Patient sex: F
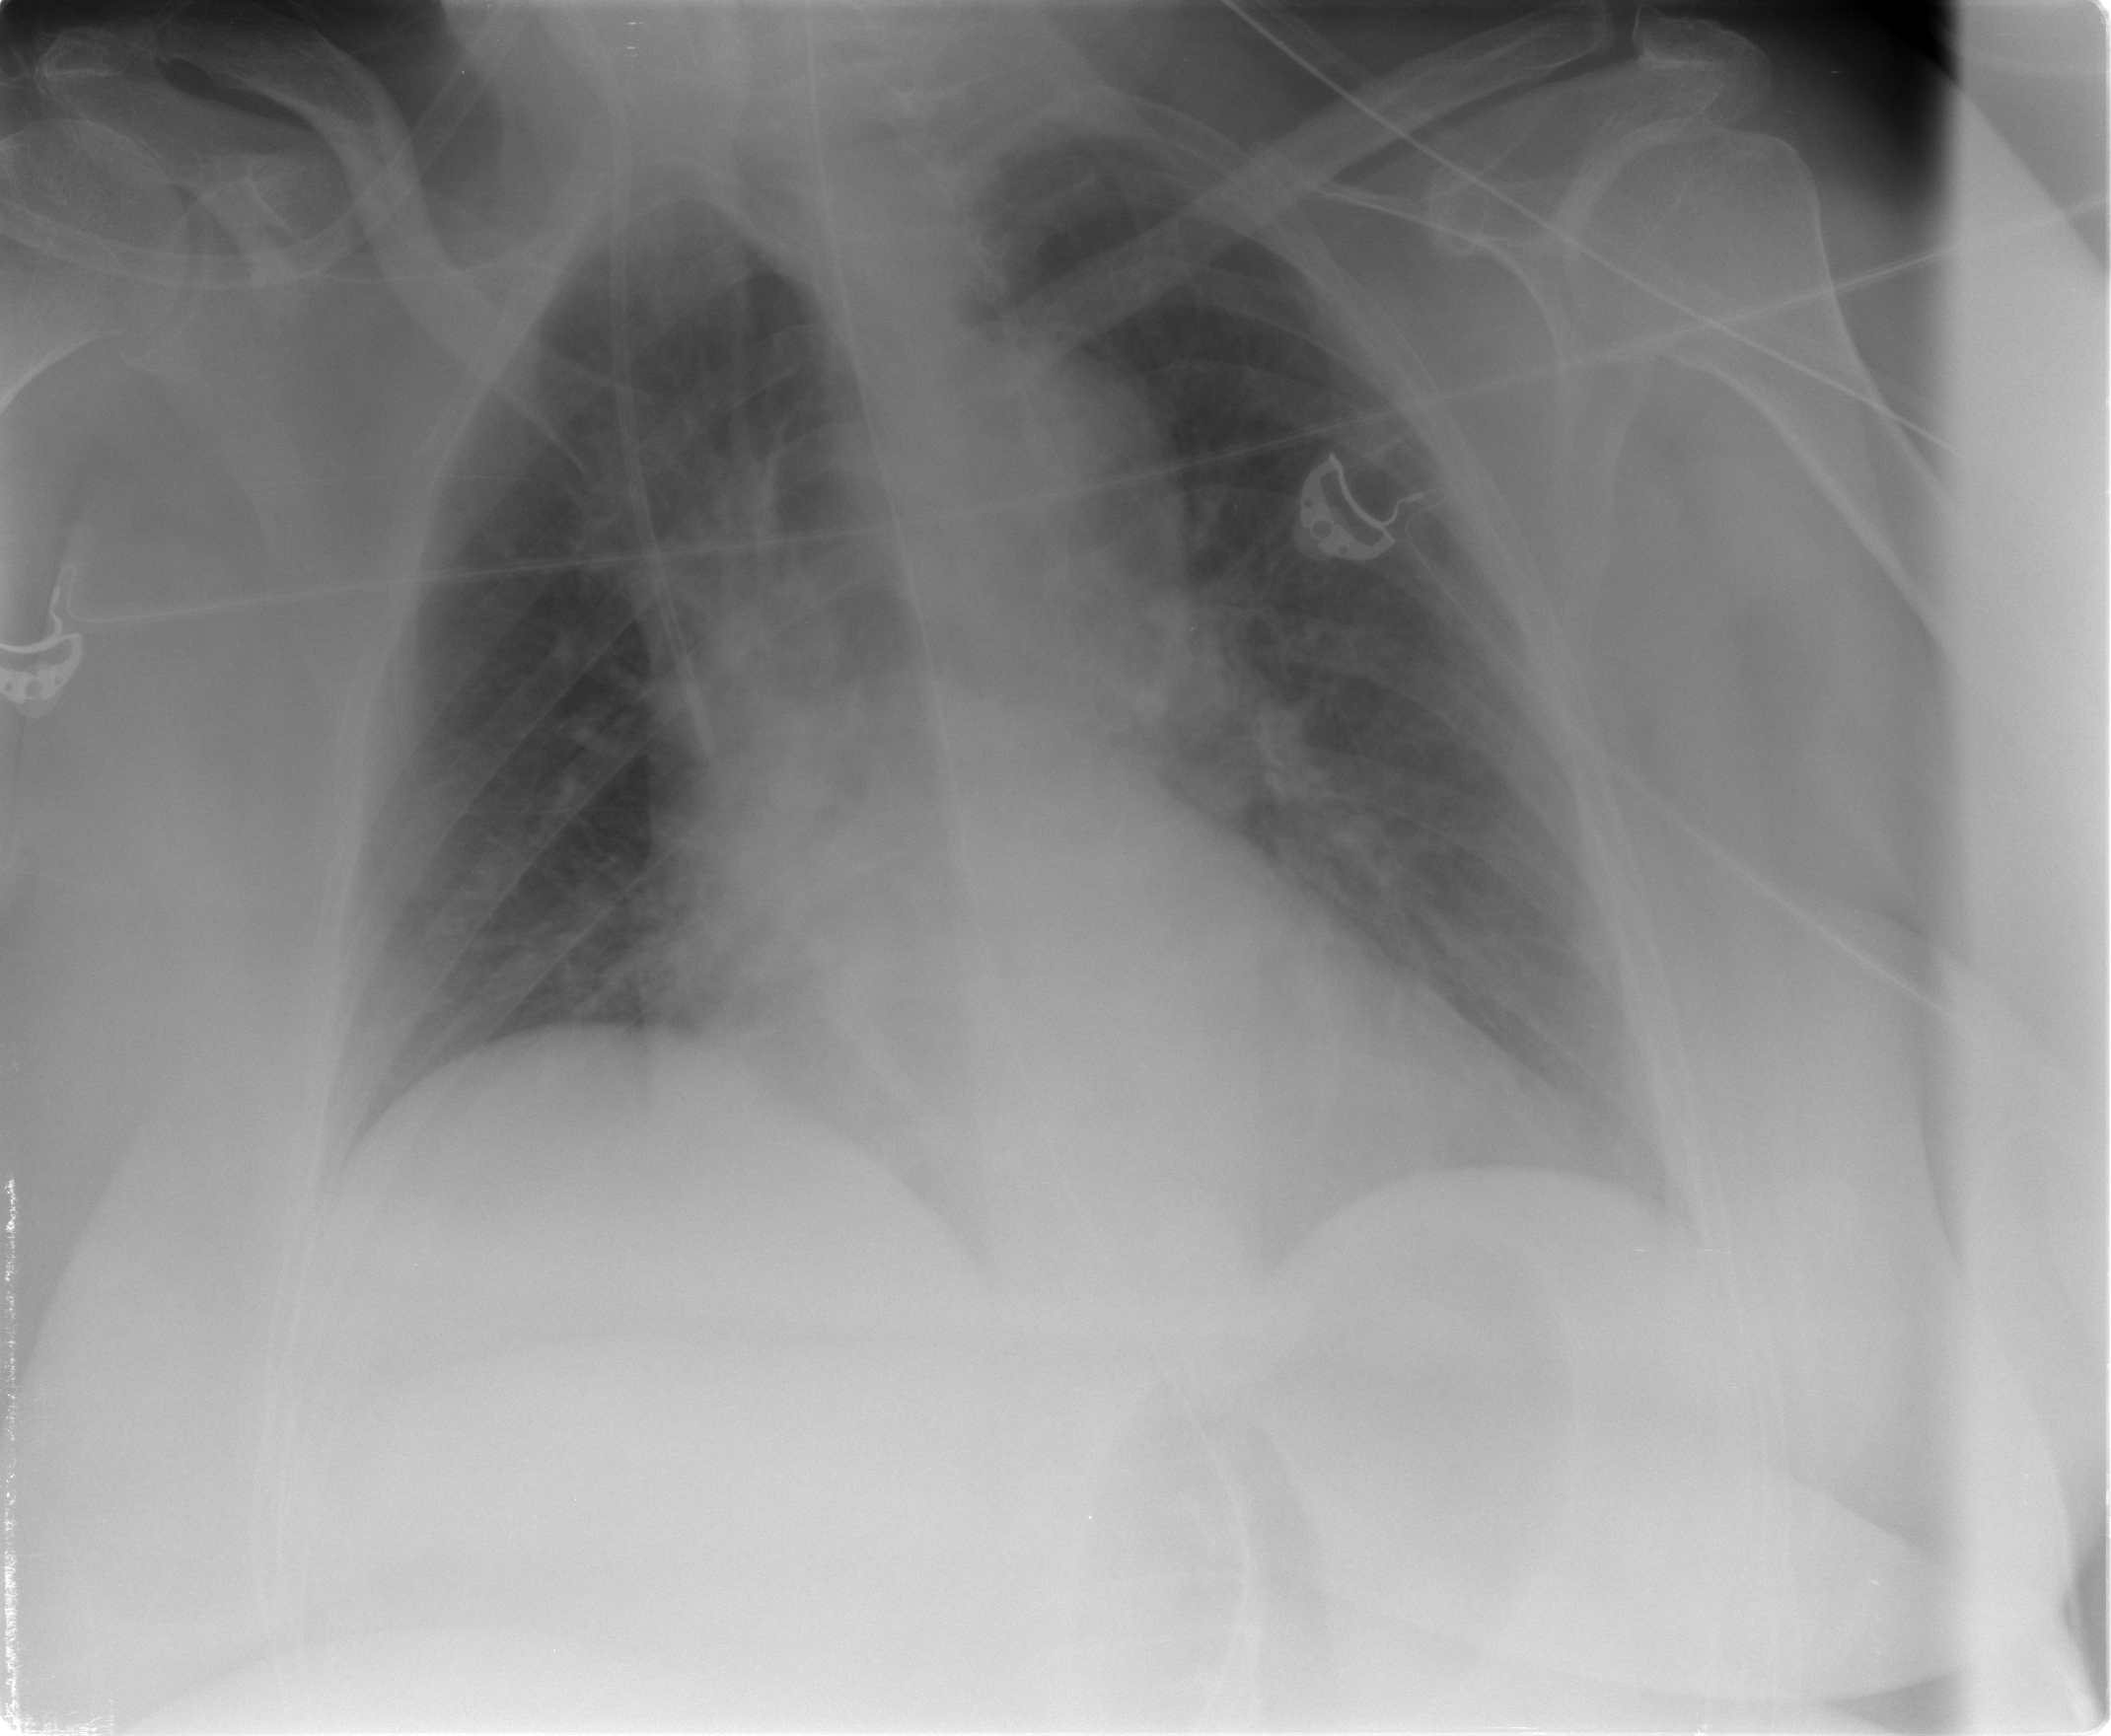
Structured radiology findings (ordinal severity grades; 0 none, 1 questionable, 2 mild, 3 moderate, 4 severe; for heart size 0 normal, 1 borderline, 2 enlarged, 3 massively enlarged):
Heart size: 2
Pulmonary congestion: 1
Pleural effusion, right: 0
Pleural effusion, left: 0
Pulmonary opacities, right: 0
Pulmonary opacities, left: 0
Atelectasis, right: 2
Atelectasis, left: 2